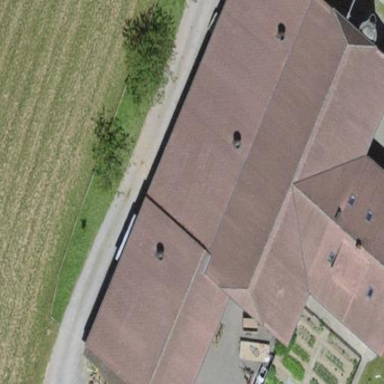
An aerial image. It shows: Farm building.